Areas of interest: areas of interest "Soccer Field"
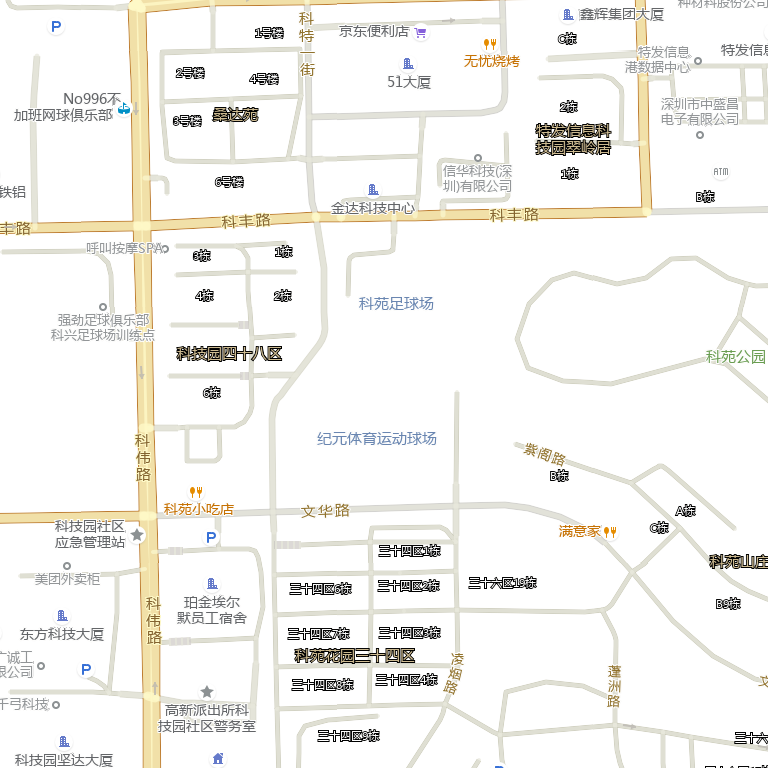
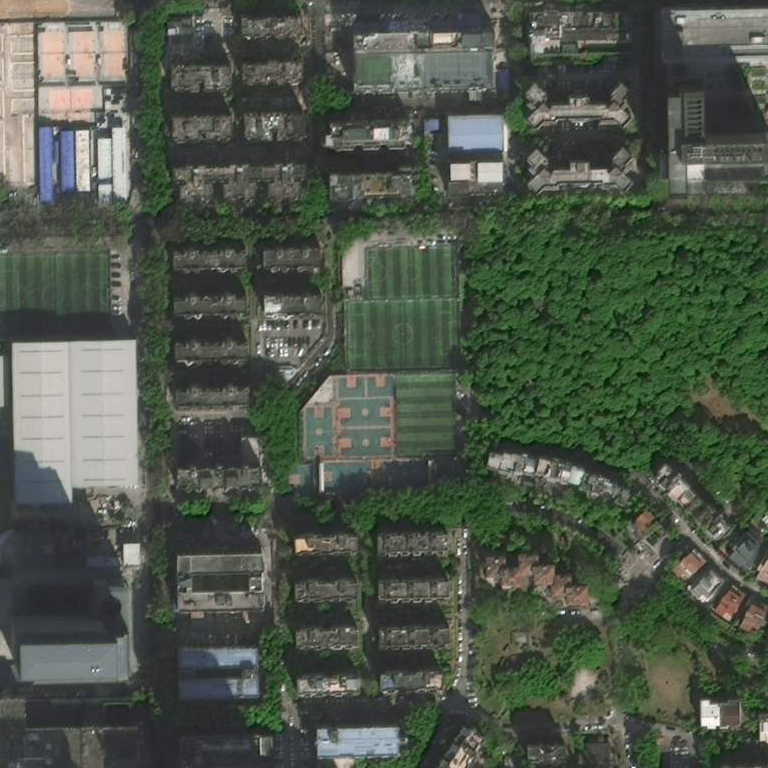